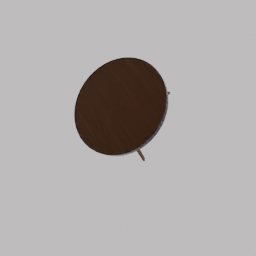
Label: furniture